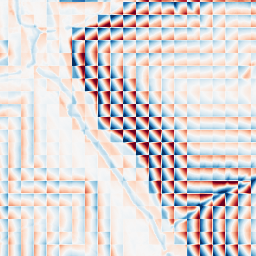
Category: wavelet
Decomposition family: wavelet_biorthogonal
Decomposition parameters: wavelet: bior1.3
level: 4
Upsampling method: linear_exact
Upsampling parameters: scale: 2
Upsampling scale: 2